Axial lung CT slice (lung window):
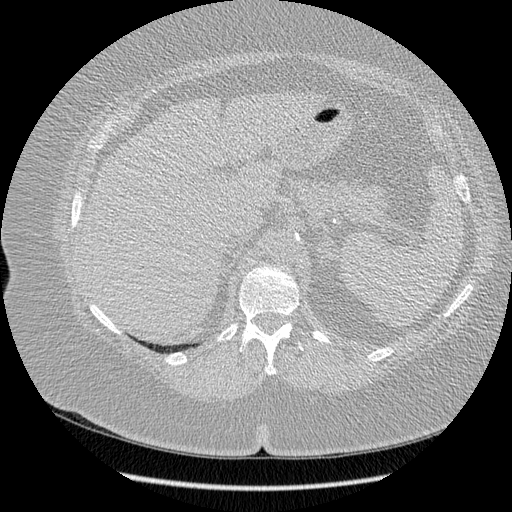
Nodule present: no